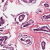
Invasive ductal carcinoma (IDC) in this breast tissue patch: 1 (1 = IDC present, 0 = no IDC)